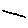
Label: line